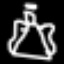
Label: angel